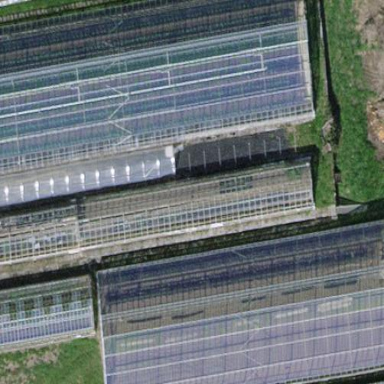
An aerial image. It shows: Greenhouse.